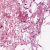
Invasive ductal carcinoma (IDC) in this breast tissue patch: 0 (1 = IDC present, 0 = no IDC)